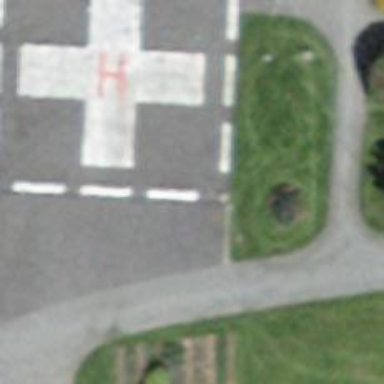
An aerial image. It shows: Image showing helipad at airport.